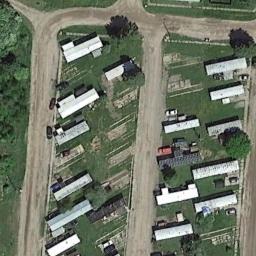
Label: residential